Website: lowes
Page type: order-tracking
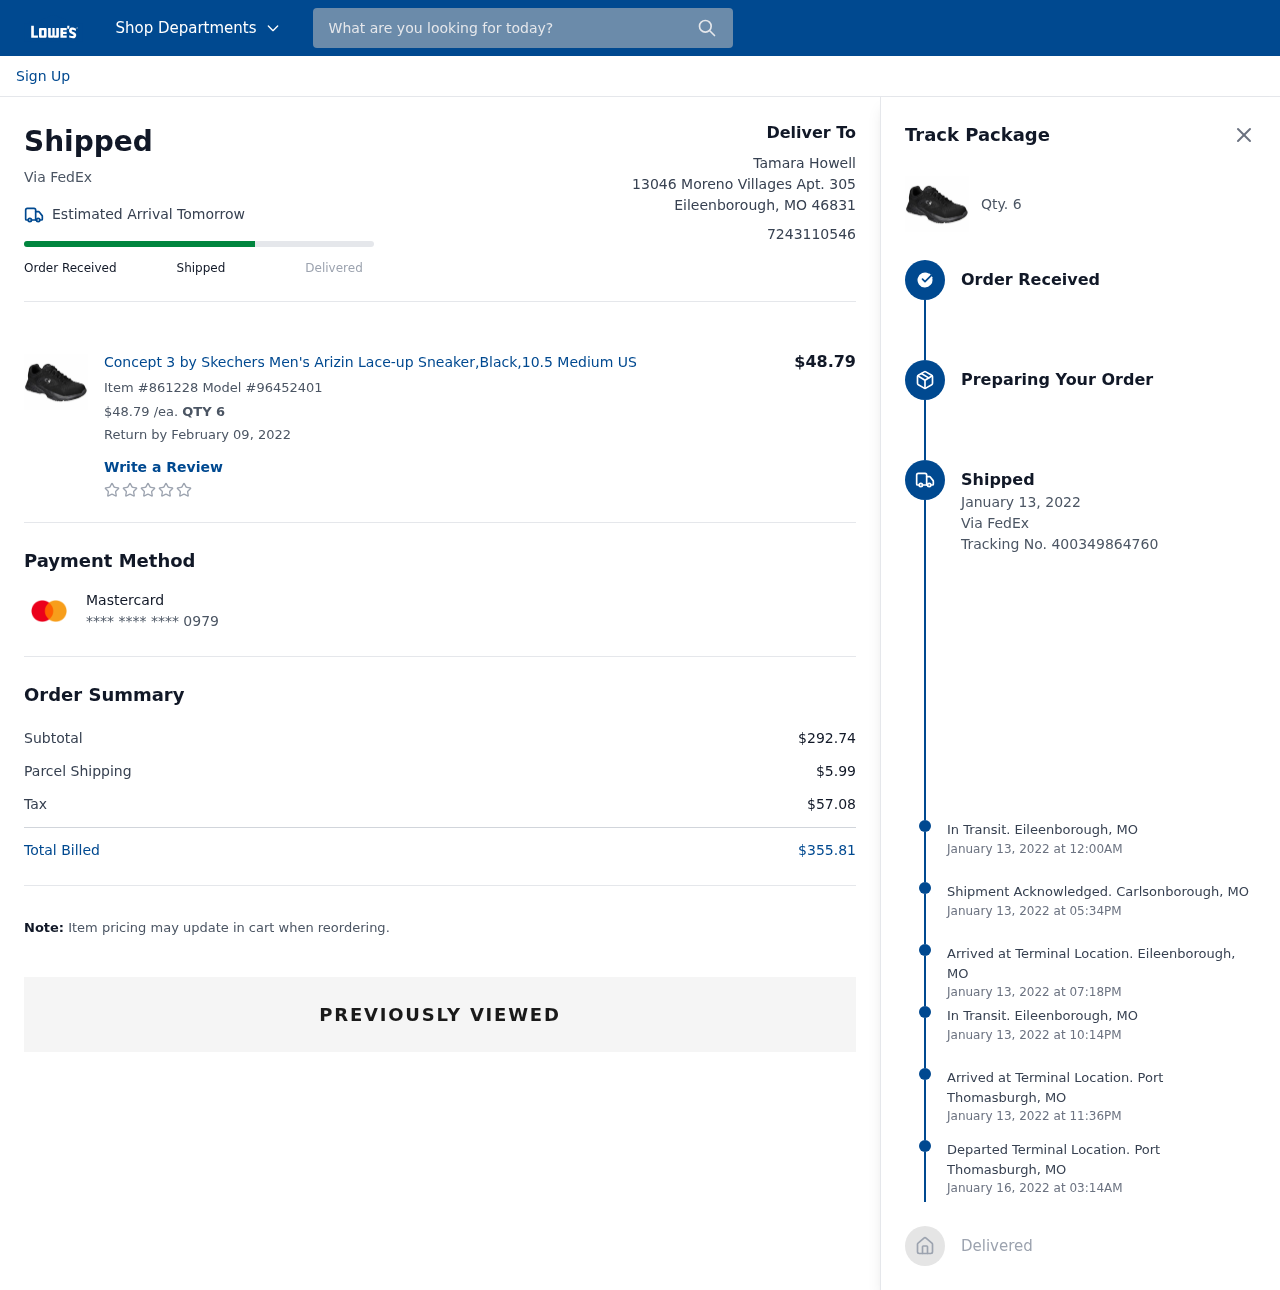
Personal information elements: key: PII_CARD_LAST4
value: **** **** **** 0979
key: PII_CARD_TYPE
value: Mastercard
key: PII_CITY_STATE
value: Eileenborough, MO
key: PII_CITY_STATE_ZIP
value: Eileenborough, MO 46831
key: PII_FULLNAME
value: Tamara Howell
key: PII_PHONE
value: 7243110546
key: PII_STREET
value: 13046 Moreno Villages Apt. 305
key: PII_CITY_STATE2
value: Carlsonborough, MO
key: PII_STATE_ABBR
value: MO
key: PII_CITY
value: Eileenborough
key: PII_CITY_STATE3
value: Port Thomasburgh, MO
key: PII_CITY3
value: Port Thomasburgh
Product elements: key: PRODUCT1_NAME
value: Concept 3 by Skechers Men's Arizin Lace-up Sneaker,Black,10.5 Medium US
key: PRODUCT1_PRICE
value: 48.79
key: PRODUCT1_QUANTITY
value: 6
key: PRODUCT1_TOTAL
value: $48.79
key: PRODUCT1_QUANTITY2
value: Qty. 6
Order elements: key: ORDER_DELIVERY_DATE
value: Estimated Arrival Tomorrow
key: ORDER_ITEM_NUMBER
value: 861228
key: ORDER_MODEL_NUMBER
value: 96452401
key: ORDER_RETURN_BY_DATE
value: Return by February 09, 2022
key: ORDER_SUBTOTAL
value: $292.74
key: ORDER_SHIPPING_COST
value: $5.99
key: ORDER_TAX
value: $57.08
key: ORDER_TOTAL
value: $355.81
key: ORDER_SHIPPING_DATE
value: January 13, 2022
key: ORDER_TRACKING_NUMBER
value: Tracking No. 400349864760
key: ORDER_TRACKING_EVENT1
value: January 13, 2022 at 12:00AM
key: ORDER_TRACKING_EVENT2
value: January 13, 2022 at 05:34PM
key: ORDER_TRACKING_EVENT3
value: January 13, 2022 at 07:18PM
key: ORDER_TRACKING_EVENT4
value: January 13, 2022 at 10:14PM
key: ORDER_TRACKING_EVENT5
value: January 13, 2022 at 11:36PM
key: ORDER_TRACKING_EVENT6
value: January 16, 2022 at 03:14AM
Search elements: key: HEADER_SEARCH
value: What are you looking for today?